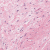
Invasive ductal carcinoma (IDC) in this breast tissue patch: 0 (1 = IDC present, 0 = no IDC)